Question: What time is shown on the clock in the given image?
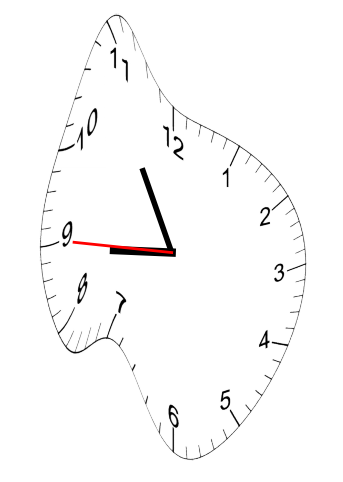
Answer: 08:54:45